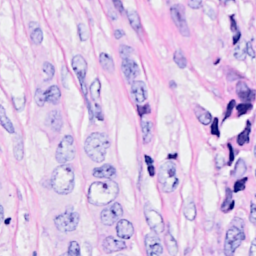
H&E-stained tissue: Breast